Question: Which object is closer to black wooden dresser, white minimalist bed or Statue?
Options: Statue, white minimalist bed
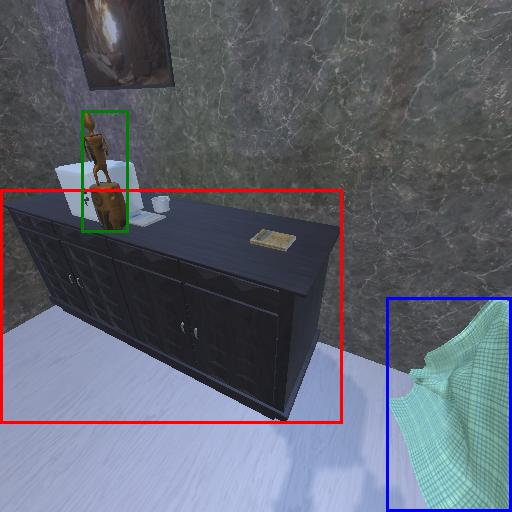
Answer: Statue